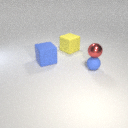
small blue rubber sphere below small red metal sphere